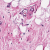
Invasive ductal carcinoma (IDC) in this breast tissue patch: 0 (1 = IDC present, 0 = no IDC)